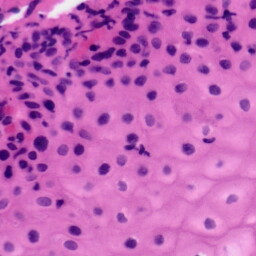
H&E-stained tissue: Tonsil